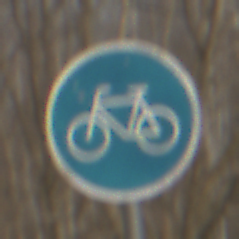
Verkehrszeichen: Radweg
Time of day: MorningAfternoon
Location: Outdoor (Nature)
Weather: PartlyCloudy
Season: Winter
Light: Natural